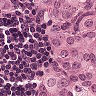
Metastatic tissue present: yes